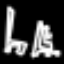
Label: chair